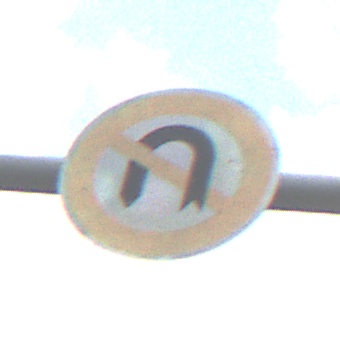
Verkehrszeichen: VerbotWenden
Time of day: MorningAfternoon
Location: Outdoor (Nature)
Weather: PartlyCloudy
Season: NotSpecified
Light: Natural